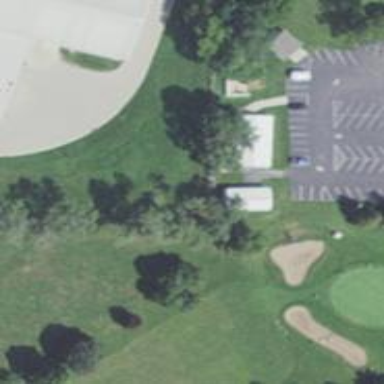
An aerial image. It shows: Path for both roads and golfers.